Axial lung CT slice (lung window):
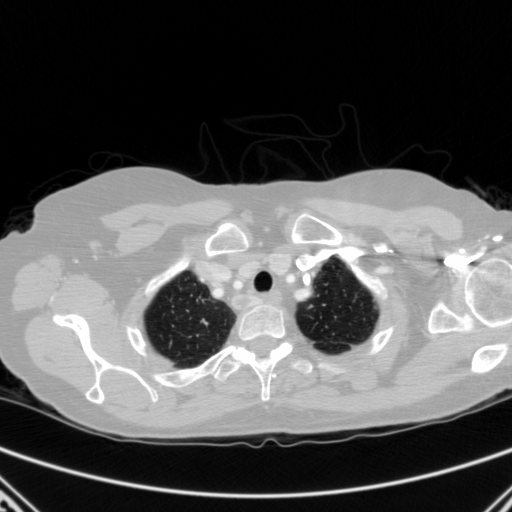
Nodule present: no